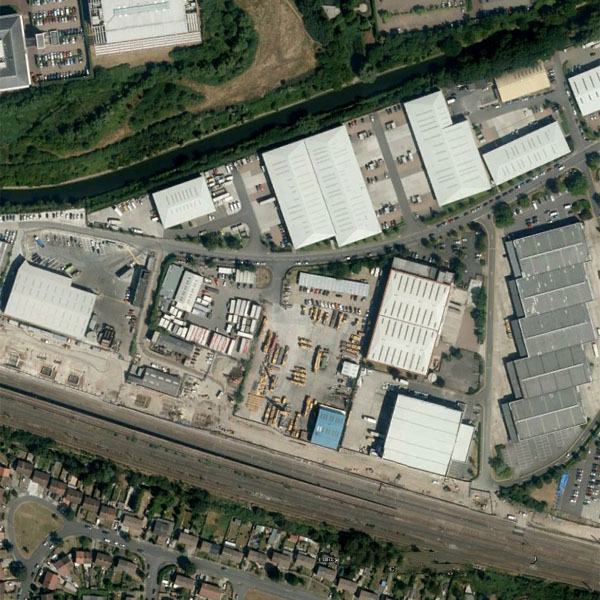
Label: Industrial